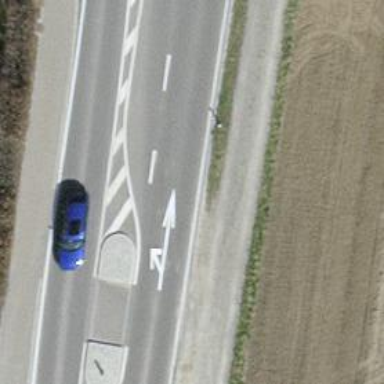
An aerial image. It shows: Primary highway with separate asphalt sidewalk.